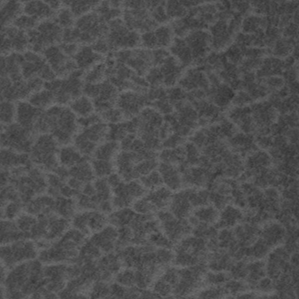
Label: frost